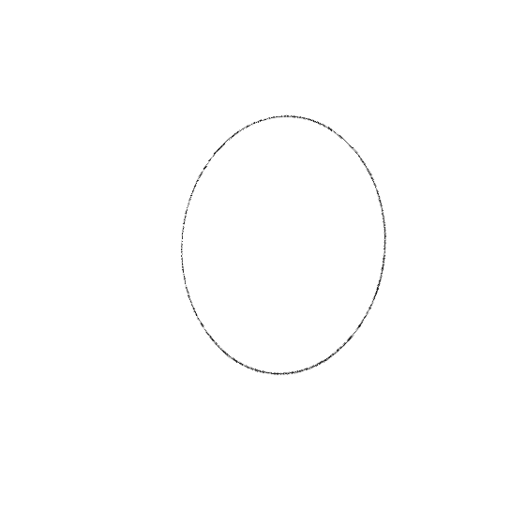
Crossing number: 0